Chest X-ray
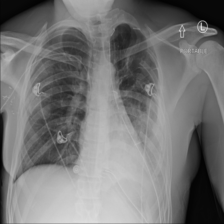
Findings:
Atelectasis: negative
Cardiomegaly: negative
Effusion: positive
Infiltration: positive
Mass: negative
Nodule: negative
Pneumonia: negative
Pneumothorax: negative
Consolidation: negative
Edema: negative
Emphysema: negative
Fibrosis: negative
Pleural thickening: negative
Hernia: negative